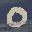
Label: 0